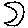
Label: moon